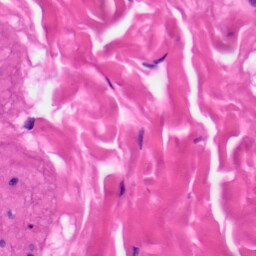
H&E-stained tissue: Skin